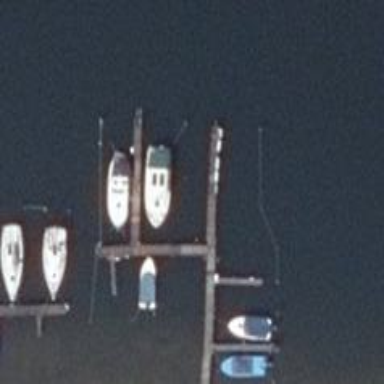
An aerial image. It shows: Man-made pier.